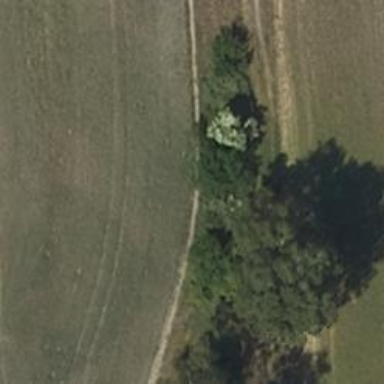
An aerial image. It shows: Deciduous tree with broadleaved leaves.